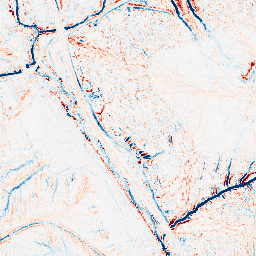
Category: edge_preserving
Decomposition family: median
Decomposition parameters: size: 7
Upsampling method: fft_zeropad
Upsampling parameters: scale: 8
Upsampling scale: 8